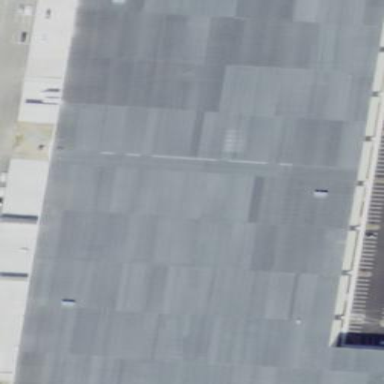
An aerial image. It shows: Warehouse building.